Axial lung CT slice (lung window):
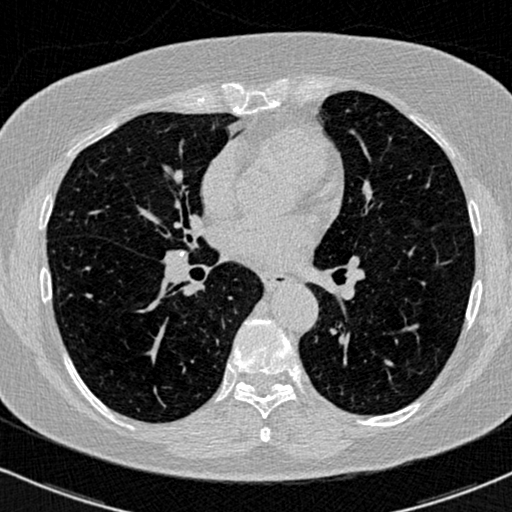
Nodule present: no